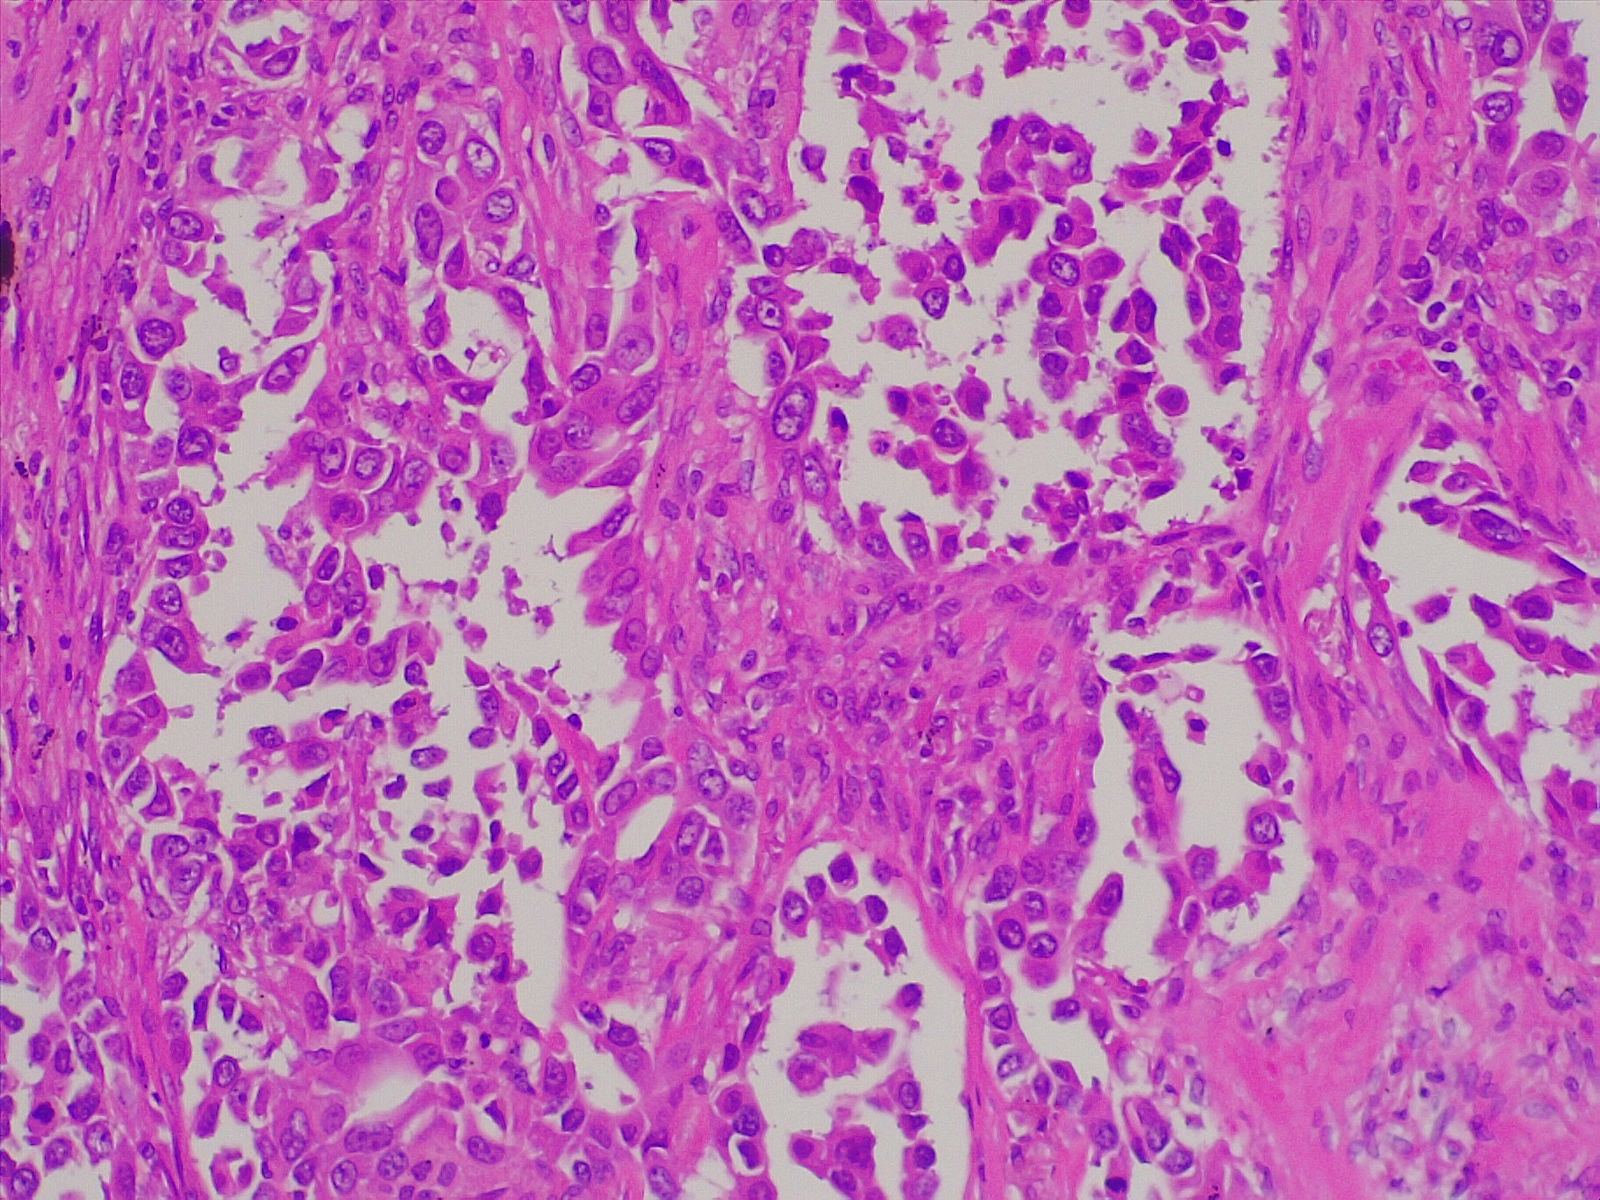
Label: lung adenocarcinoma, well differentiated